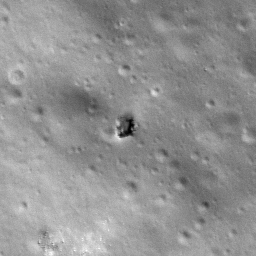
Pit: Harriot 1
Host crater: Harriot
Host type: impact_melt
Lunar coordinates: latitude 33.293, longitude 114.291